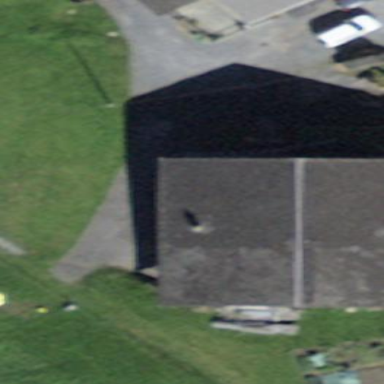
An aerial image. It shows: Barn.